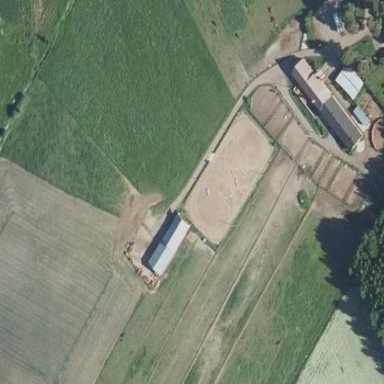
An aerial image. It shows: Area designated for horse riding.